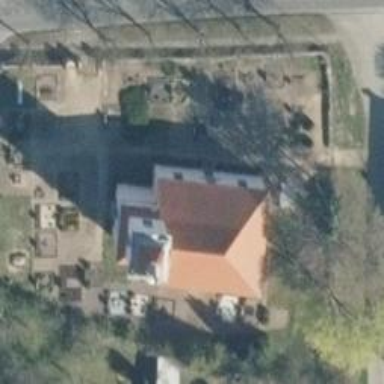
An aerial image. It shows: Grave yard.